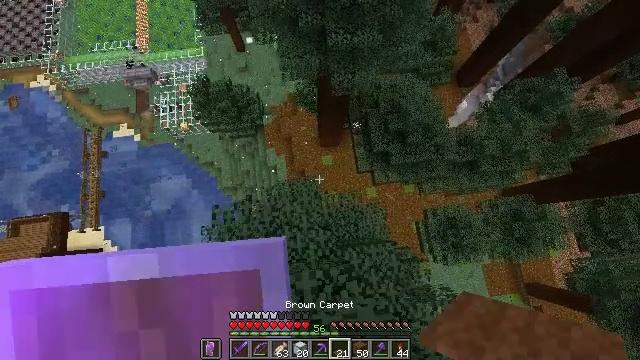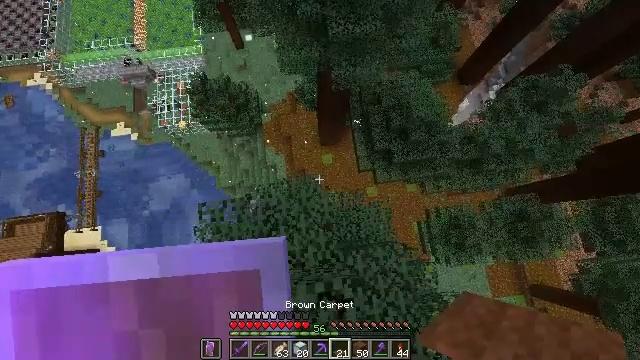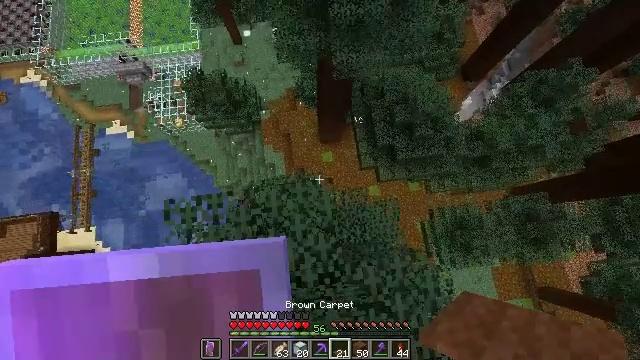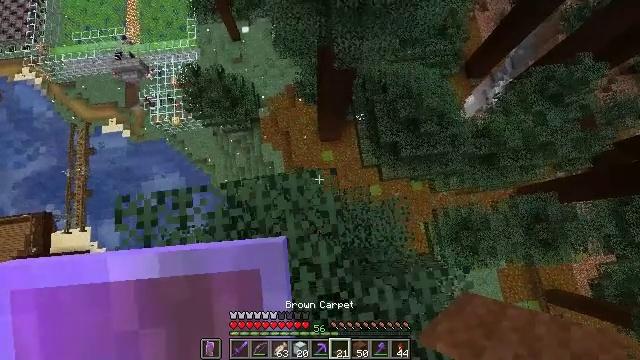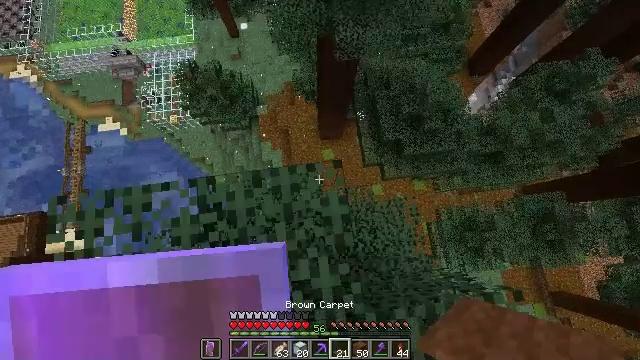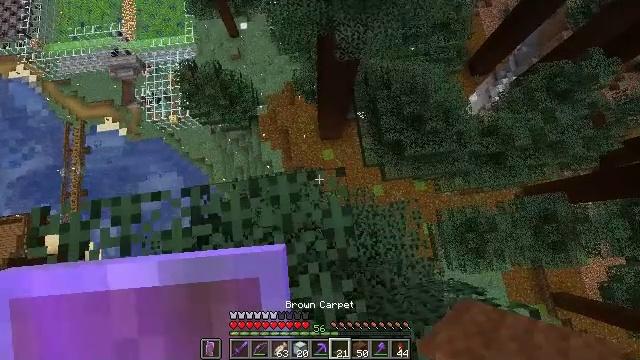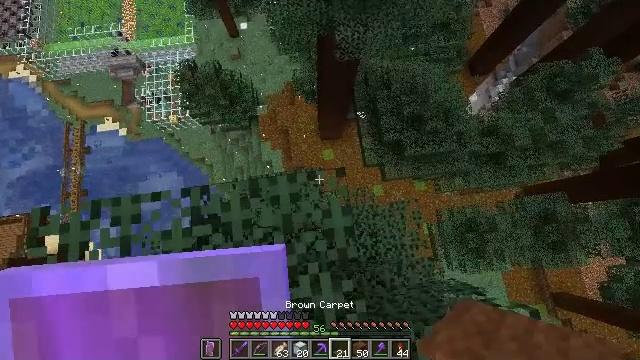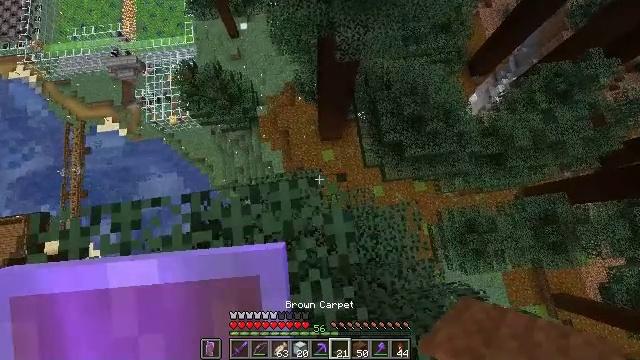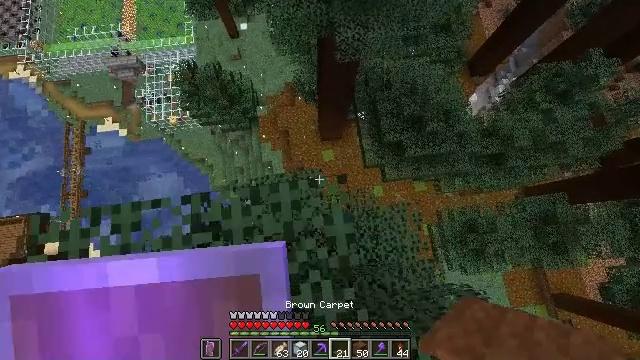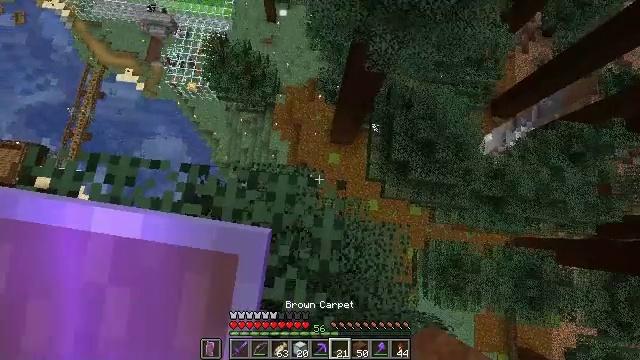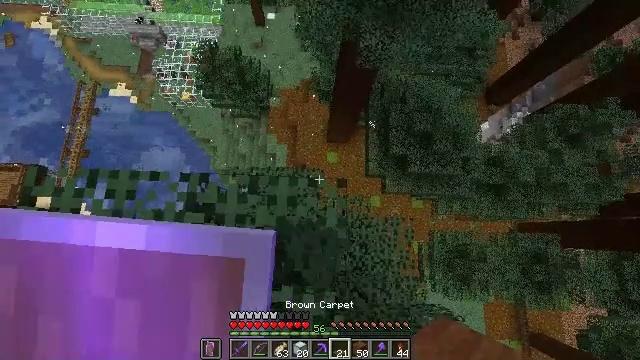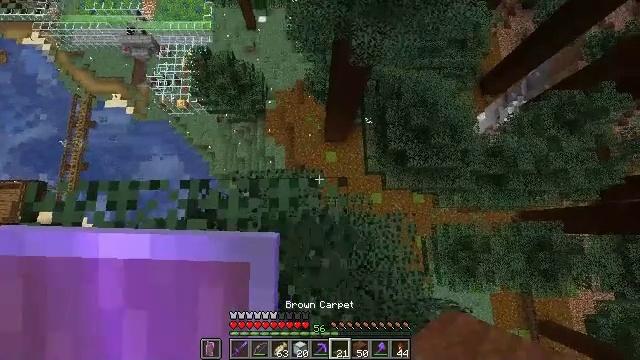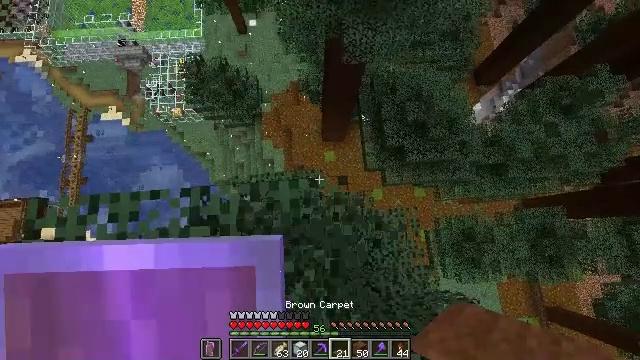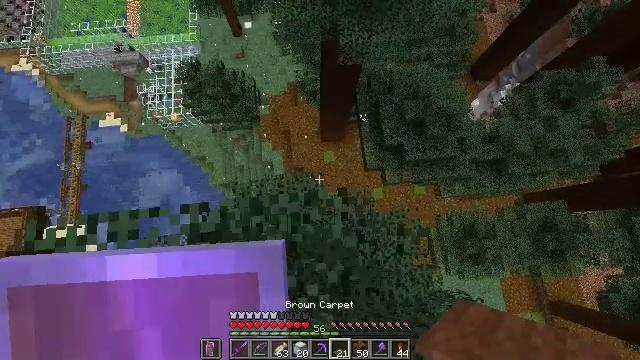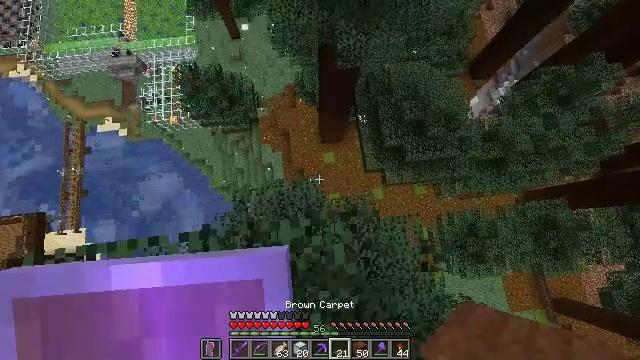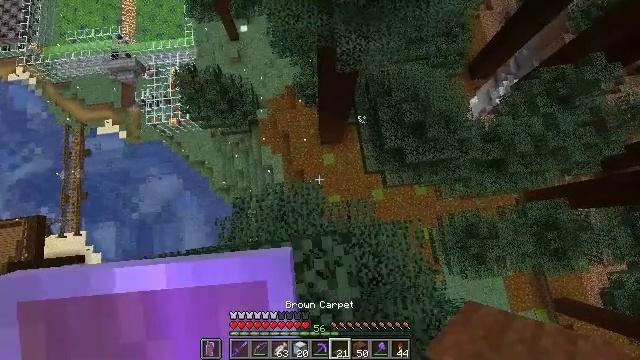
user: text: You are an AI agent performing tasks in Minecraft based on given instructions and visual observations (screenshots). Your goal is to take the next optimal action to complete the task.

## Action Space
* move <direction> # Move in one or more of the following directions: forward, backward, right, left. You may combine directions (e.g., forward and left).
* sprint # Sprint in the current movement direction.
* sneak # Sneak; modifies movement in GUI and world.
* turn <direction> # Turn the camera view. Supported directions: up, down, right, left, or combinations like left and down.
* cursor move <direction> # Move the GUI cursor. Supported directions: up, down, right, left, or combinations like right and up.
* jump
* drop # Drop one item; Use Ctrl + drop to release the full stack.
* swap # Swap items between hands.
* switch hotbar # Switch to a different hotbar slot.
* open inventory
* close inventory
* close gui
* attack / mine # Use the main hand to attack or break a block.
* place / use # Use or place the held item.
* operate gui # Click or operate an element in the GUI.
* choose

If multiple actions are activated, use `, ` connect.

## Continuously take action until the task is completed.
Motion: motion action
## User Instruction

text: Attack the green carpet to retrieve it.
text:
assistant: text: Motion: move forward
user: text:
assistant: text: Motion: move forward
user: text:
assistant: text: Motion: move forward
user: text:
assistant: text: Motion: move forward
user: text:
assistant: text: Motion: no_op
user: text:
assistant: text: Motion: no_op
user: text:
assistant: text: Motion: no_op
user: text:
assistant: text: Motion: no_op
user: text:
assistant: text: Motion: no_op
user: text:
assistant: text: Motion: no_op
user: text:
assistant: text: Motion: no_op
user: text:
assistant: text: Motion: no_op
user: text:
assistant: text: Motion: move forward
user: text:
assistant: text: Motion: move forward
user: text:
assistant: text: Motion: move forward
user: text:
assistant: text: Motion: move forward
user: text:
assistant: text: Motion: no_op
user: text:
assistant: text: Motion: no_op
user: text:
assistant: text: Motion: no_op
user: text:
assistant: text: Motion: no_op
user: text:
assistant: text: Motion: no_op
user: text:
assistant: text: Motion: no_op
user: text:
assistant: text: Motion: no_op
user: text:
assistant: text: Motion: no_op
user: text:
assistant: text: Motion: no_op
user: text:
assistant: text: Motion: no_op
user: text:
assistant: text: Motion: no_op
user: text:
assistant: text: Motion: no_op
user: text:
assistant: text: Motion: no_op
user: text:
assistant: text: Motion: no_op